Question: My implementation of 'tableView:didSelectRowAtIndexPath' doesn't work.
On the other hand, implementation of swipe does.
I want to present another page when a table row is clicked.
This is my code:
'''
func tableView(_ tableView: UITableView, didSelectRowAtIndexPath indexPath: IndexPath) {
let tableCell: SearchTableViewCell = tableView.dequeueReusableCell(withIdentifier: "searchcell") as! SearchTableViewCell
if(self.searchstatus == "people")
{
if(useridarray.object(at: (indexPath as NSIndexPath).row) as! NSString != "null" )
{
self.searchdelegate.otheruserid=useridarray.object(at: (indexPath as NSIndexPath).row) as! NSString;
let ProfilePageViewController = self.storyboard?.instantiateViewController(withIdentifier: "otherprofile")
self.present(ProfilePageViewController!, animated: false, completion: nil)
}
}
else
{
if(useridarray.object(at: (indexPath as NSIndexPath).row) as! NSString != "null")
{
let hashtag1=search.text!.replacingOccurrences(of: "#", with: "")
self.searchdelegate.hashtag="\(hashtag1)" as NSString!
self.searchdelegate.hashtag=searchdelegate.hashtag.trimmingCharacters(in: CharacterSet.whitespaces) as NSString!
self.searchdelegate.hashtag=searchdelegate.hashtag.replacingPercentEscapes(using: String.Encoding.utf8.rawValue) as NSString!
let hashtag = self.storyboard?.instantiateViewController(withIdentifier: "hashtag")
self.present(hashtag!, animated: false, completion: nil)
}
}
}
'''

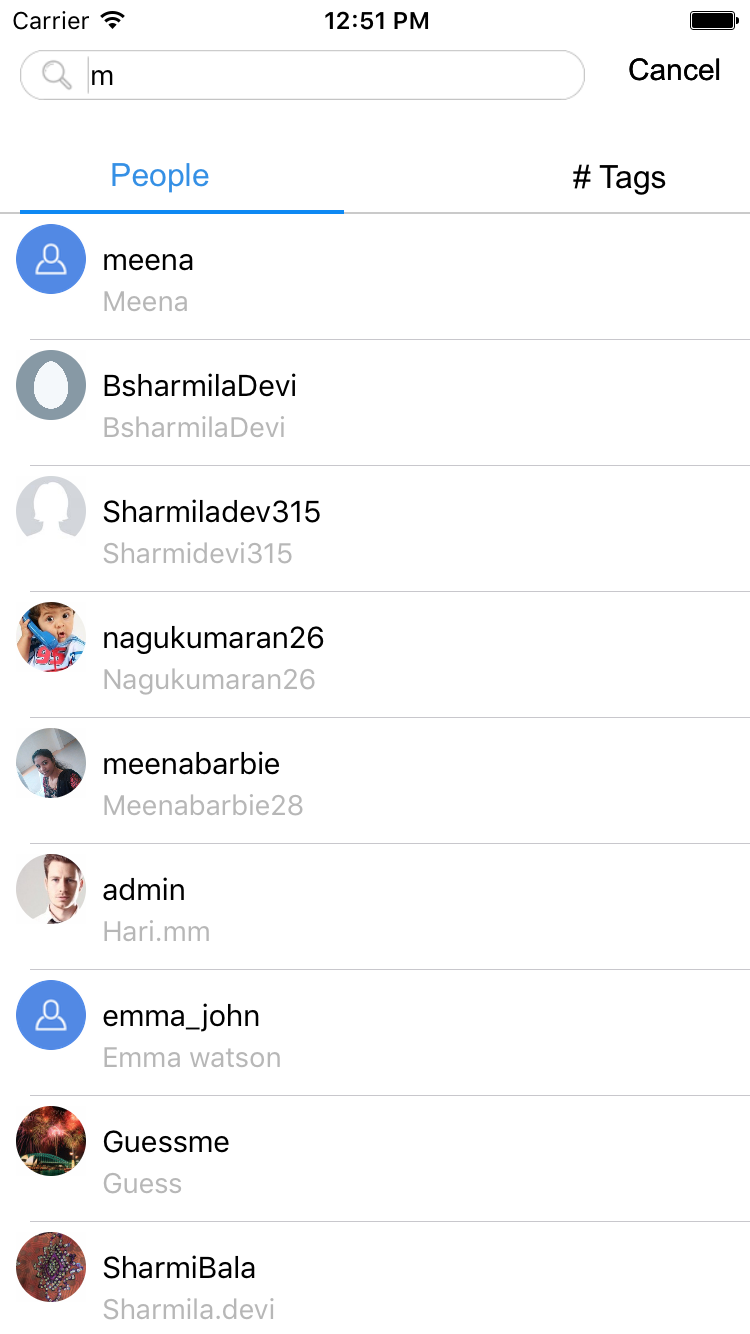
Answer: '''
func tableView(_ tableView: UITableView, didSelectRowAt indexPath: IndexPath) {
}
'''